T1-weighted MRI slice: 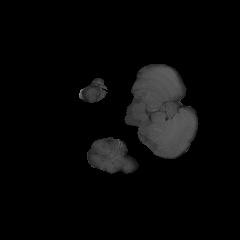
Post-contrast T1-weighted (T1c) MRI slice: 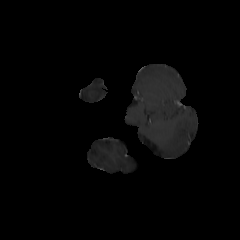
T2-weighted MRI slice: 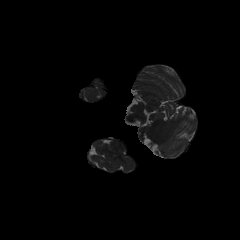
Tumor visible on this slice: no